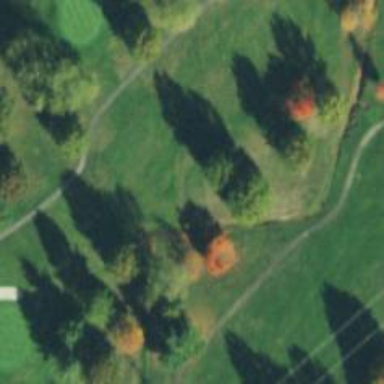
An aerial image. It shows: View of golf hole.